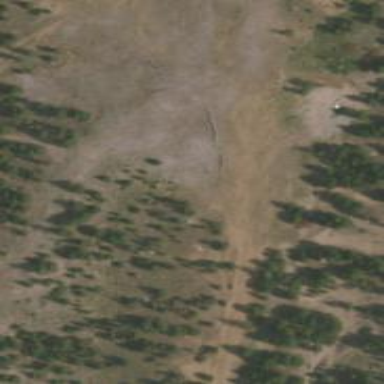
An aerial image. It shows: Disc golf tee area.